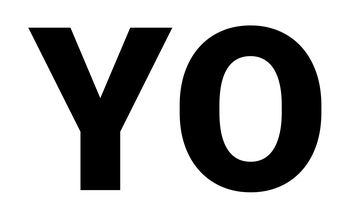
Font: Roboto_Black